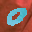
Label: 0